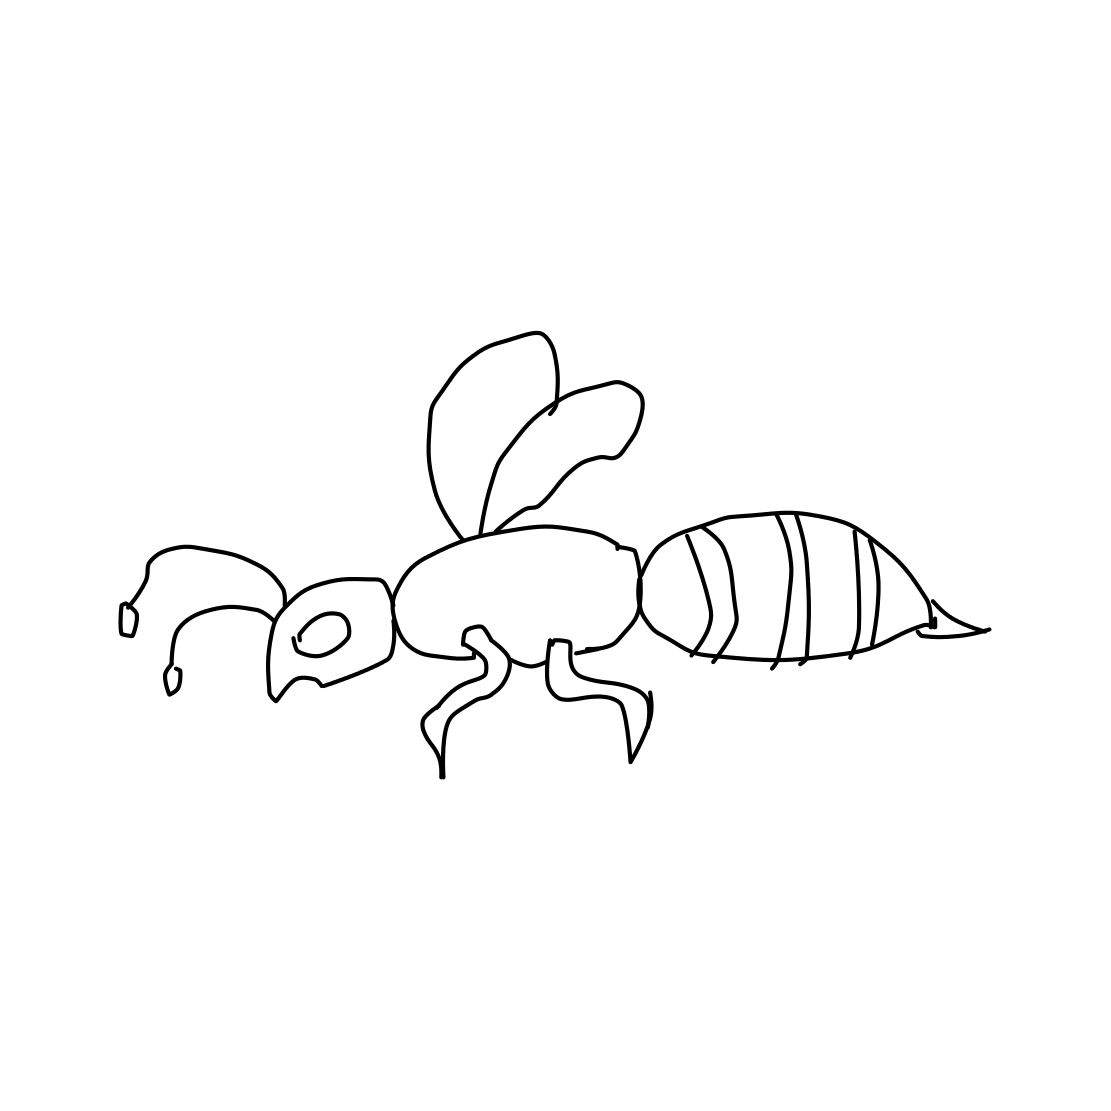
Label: bee